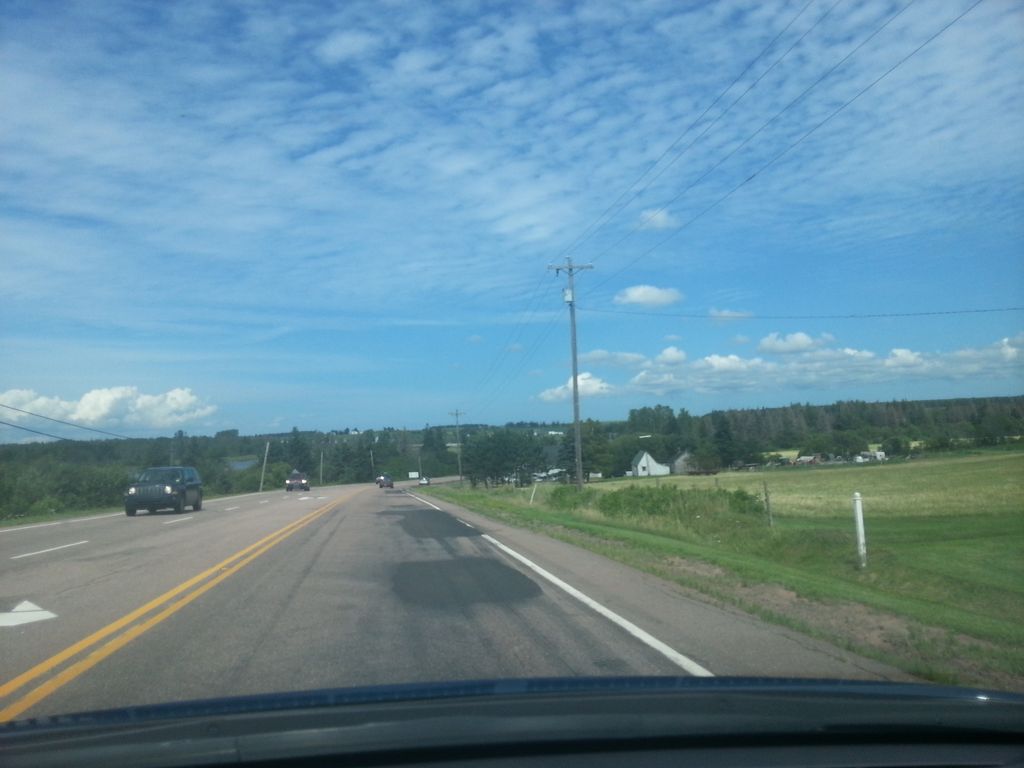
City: charlottetown